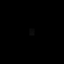
Tissue: lung
Cell type: Epithelial cells
Senescence score: 0.566
Nuclear area (px): 12
Mean DAPI intensity: 12.917